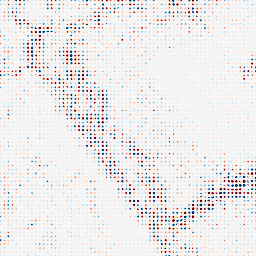
Category: wavelet
Decomposition family: wavelet_reverse_biorthogonal
Decomposition parameters: wavelet: rbio5.5
level: 3
Upsampling method: sinc_blackman
Upsampling parameters: scale: 8
kernel_size: 4
Upsampling scale: 8